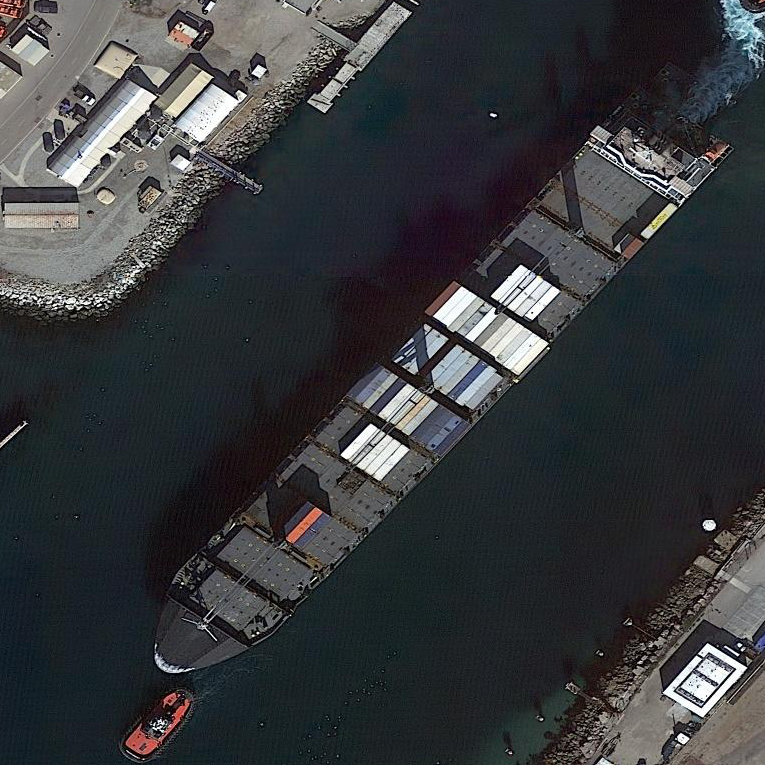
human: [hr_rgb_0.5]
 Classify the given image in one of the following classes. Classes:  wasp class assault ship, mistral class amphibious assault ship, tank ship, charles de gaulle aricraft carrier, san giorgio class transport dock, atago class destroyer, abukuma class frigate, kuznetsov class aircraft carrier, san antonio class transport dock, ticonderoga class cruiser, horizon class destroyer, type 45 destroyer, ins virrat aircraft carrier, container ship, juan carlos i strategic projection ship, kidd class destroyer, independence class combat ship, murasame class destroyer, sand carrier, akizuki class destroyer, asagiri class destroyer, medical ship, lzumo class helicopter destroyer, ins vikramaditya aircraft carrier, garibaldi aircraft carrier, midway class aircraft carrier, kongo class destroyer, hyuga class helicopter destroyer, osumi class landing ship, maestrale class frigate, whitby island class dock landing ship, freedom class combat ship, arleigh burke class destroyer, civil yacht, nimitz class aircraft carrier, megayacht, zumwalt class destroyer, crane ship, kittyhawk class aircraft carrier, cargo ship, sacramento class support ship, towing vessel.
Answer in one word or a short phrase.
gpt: Container ship